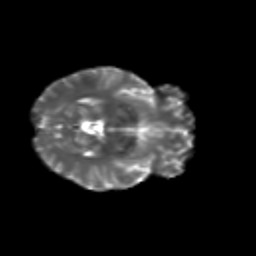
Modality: T2w
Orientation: axial
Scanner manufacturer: siemens
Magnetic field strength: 3 T
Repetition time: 9.2 s
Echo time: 0.084 s